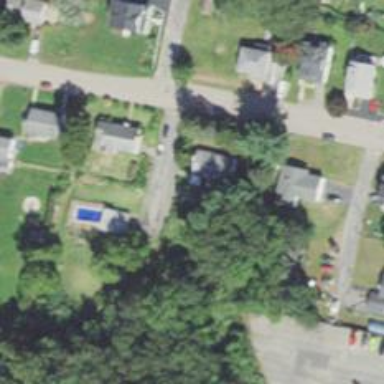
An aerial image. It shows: Residential driveway designated as service road.